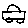
Label: car